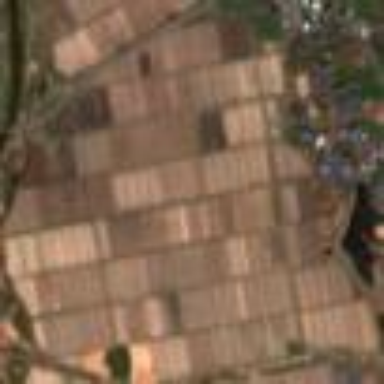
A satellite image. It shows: Farmland with rice crops producing rice.